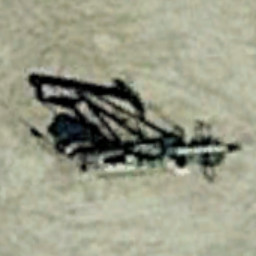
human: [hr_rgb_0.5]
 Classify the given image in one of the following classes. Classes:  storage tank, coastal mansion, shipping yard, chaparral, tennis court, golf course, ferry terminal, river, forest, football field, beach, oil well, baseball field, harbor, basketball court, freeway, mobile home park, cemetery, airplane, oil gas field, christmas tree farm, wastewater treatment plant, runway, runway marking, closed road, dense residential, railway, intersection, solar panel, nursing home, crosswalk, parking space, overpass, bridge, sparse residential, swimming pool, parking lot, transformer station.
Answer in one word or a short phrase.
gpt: oil well